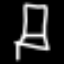
Label: chair